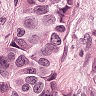
Metastatic tissue present: yes